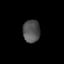
Tissue: skin
Cell type: Epithelial cells
Senescence score: 0.892
Nuclear area (px): 379
Mean DAPI intensity: 81.715